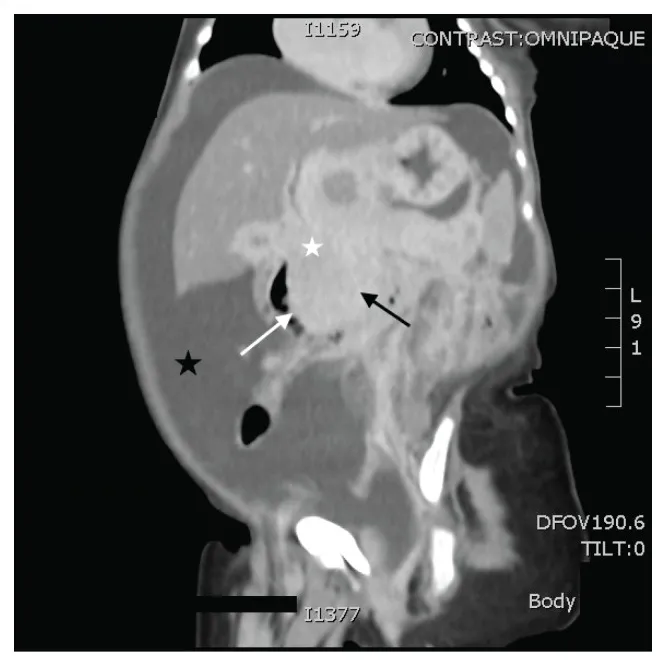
Coronal post-contrast computed tomography image demonstrating an ill-defined, enhancing mass in the head of the pancreas (black arrow), with a poor plane of separation from the D2 segment of the duodenum (white arrow) and peripancreatic extension to the porta hepatis (white star). Secondary findings of ascites (black star).
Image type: radiology (ct)